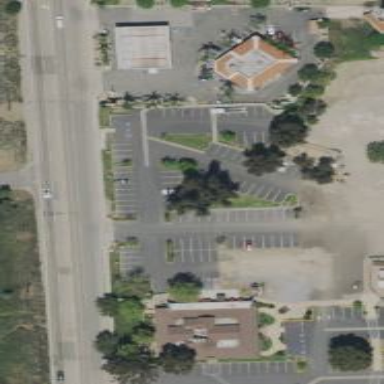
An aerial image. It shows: Surface parking lot with asphalt. It is park and ride facility.